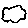
Label: cloud